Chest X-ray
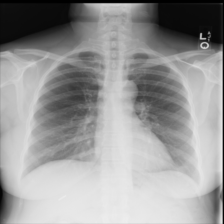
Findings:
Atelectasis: negative
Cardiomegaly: negative
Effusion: negative
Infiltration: negative
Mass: negative
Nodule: negative
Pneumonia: negative
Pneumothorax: negative
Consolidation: negative
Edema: negative
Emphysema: negative
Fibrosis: negative
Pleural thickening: negative
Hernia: negative